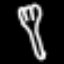
Label: fork